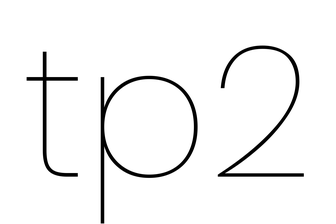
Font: Poppins-Thin